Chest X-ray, AP view. Patient: 52 years old, sex M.
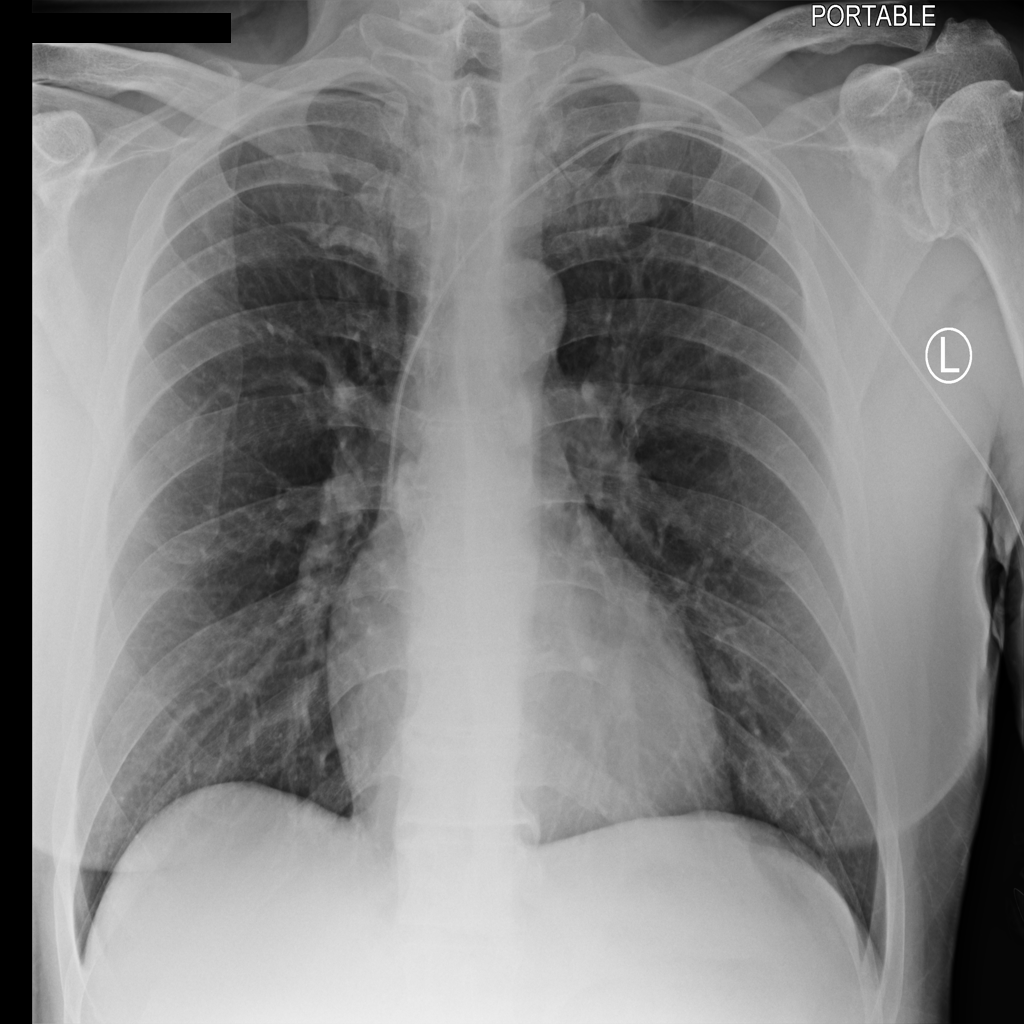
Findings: No Finding